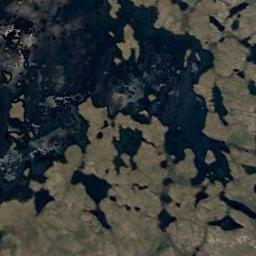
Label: wetland